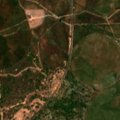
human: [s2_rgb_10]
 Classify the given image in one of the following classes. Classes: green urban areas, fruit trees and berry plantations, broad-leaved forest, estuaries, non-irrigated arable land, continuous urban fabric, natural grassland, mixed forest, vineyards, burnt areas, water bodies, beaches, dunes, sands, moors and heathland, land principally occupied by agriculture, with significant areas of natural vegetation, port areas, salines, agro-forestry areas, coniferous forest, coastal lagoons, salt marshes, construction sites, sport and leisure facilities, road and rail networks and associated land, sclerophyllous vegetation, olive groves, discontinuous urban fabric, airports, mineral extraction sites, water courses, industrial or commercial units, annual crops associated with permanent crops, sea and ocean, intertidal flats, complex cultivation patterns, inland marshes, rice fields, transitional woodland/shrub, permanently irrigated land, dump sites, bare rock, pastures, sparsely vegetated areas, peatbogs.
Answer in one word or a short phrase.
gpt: continuous urban fabric